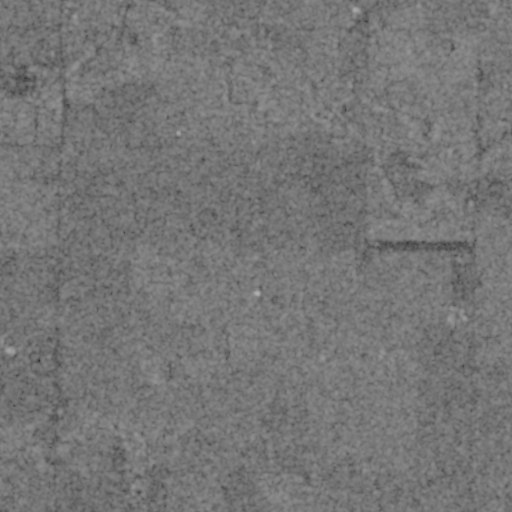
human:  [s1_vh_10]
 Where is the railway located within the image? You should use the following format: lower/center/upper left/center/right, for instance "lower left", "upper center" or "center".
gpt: The railway is located in the upper left of the image.
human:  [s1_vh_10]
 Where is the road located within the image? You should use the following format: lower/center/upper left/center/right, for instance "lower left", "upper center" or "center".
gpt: There is no road in the image.

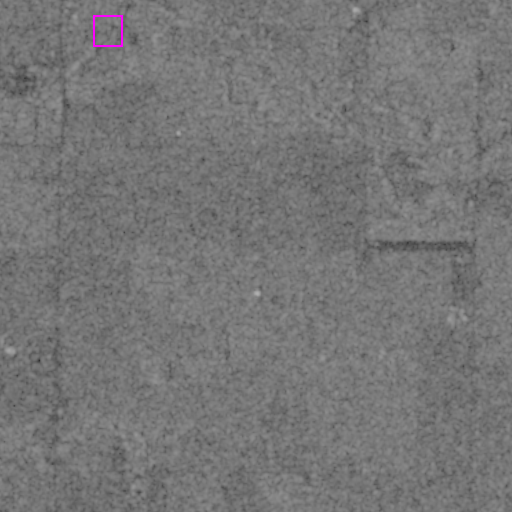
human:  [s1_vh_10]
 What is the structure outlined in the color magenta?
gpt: The structure outlined in magenta is a park.
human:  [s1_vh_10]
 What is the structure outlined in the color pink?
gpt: There is no pink outline.